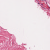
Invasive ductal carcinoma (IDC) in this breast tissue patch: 0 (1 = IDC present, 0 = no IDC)